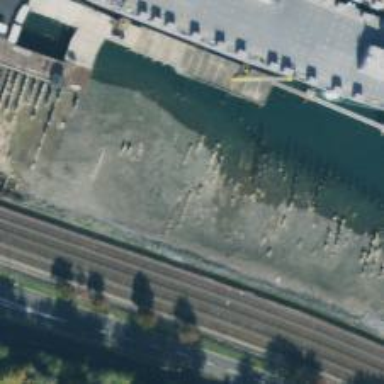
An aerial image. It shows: Ruined pier.